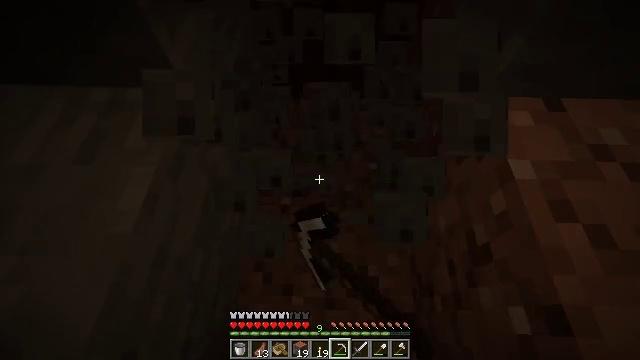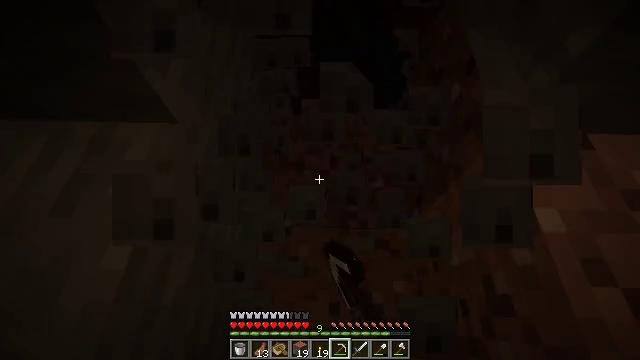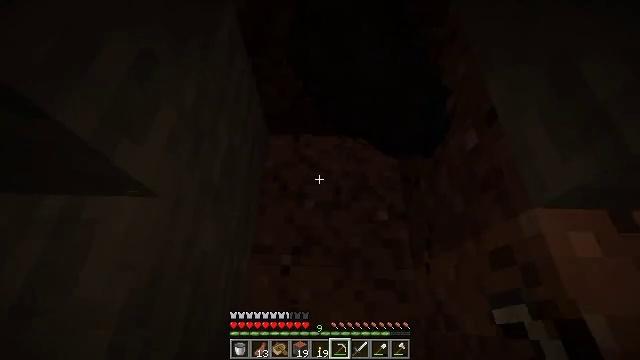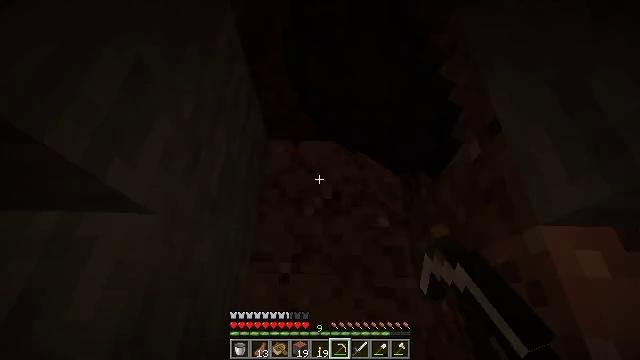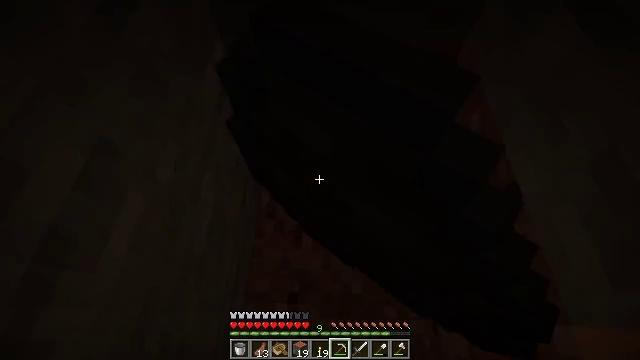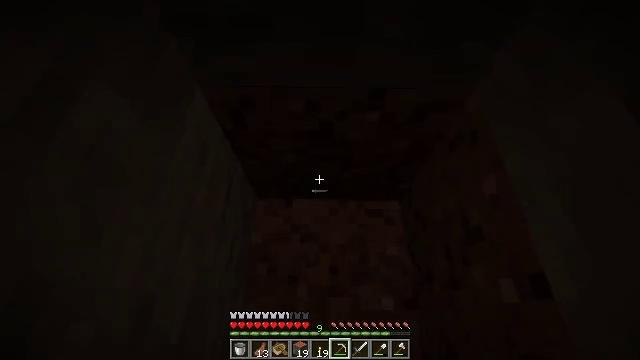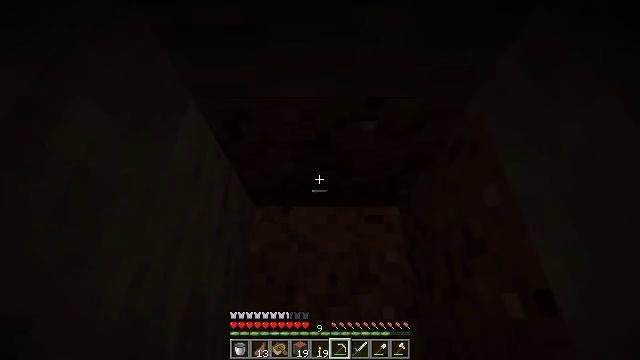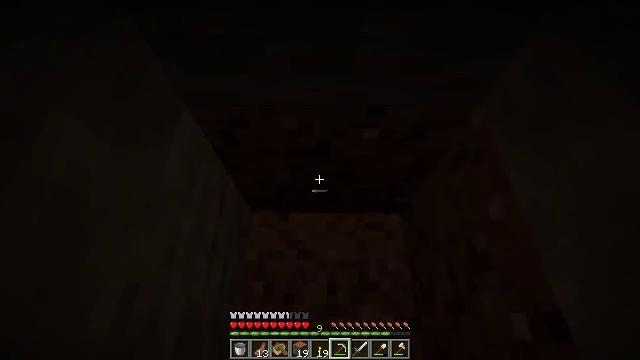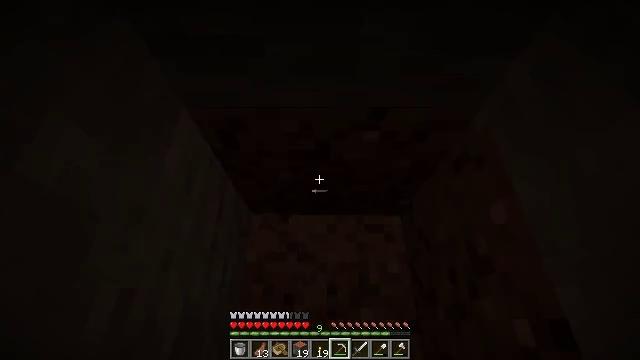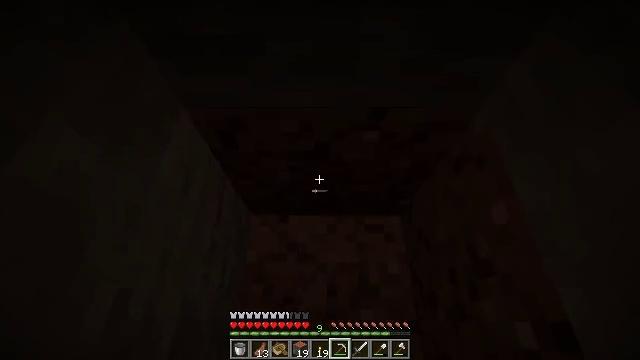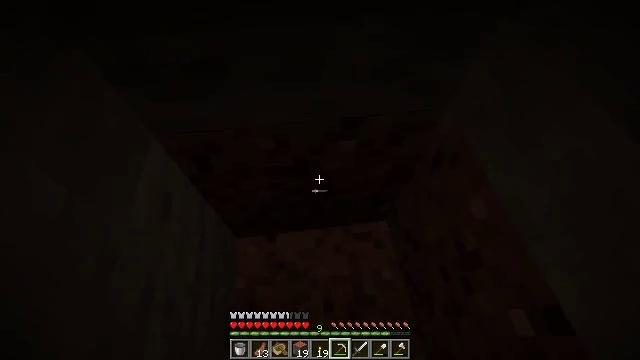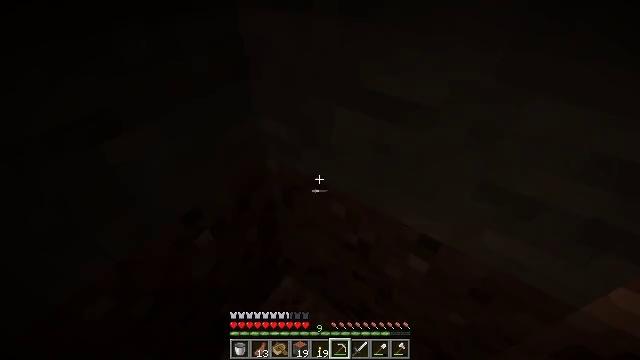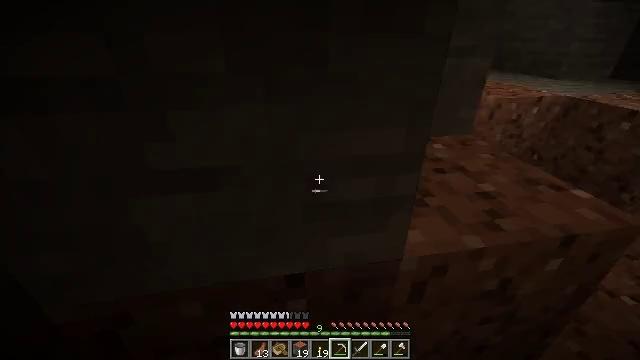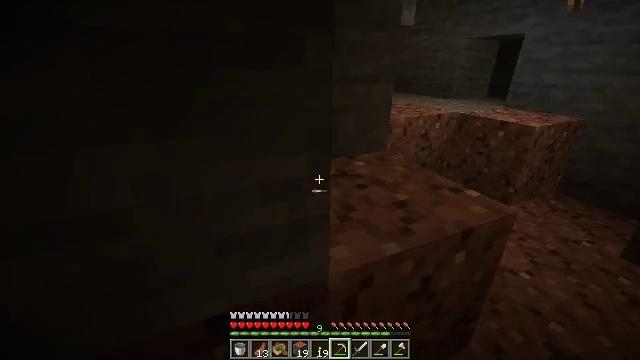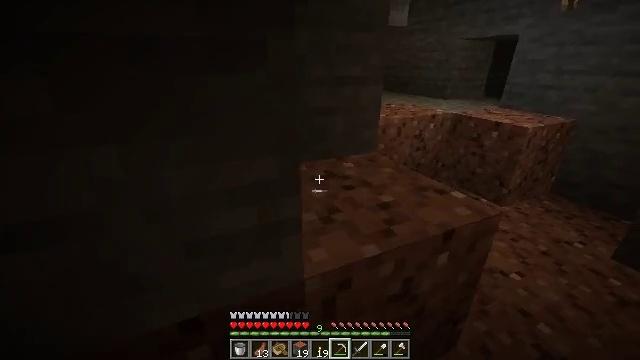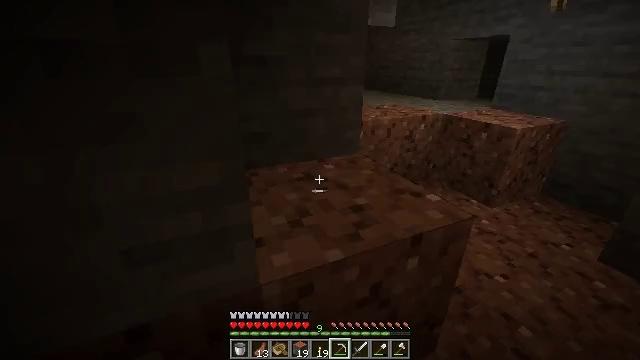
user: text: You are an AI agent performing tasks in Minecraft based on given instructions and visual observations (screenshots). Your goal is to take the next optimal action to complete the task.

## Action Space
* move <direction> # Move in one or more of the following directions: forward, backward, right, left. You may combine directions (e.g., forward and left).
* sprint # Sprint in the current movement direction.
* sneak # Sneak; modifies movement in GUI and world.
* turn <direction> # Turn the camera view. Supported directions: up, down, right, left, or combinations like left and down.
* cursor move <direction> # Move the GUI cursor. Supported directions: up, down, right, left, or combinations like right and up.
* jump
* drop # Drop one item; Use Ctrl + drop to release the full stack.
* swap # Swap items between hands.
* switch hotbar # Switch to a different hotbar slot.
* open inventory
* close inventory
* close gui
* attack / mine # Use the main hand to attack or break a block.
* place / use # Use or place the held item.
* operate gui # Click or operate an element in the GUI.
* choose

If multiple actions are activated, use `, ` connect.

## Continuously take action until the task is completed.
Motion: motion action
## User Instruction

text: Gather sugar cane for crafting.
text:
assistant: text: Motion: move forward, attack / mine
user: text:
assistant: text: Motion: move forward, attack / mine
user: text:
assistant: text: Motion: move forward, attack / mine
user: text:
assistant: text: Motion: move forward, attack / mine
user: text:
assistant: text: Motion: no_op
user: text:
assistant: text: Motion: no_op
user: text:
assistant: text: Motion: no_op
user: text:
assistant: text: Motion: no_op
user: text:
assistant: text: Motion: no_op
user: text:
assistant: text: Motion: turn right and up
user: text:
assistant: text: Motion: turn right and up
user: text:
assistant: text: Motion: turn right and up
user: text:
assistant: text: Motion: move right, turn right and up
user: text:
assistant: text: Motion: move right
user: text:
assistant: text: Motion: move forward and move right
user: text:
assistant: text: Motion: move forward and move right
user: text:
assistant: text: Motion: move forward and move right
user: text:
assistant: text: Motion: move forward and move right, turn right and up
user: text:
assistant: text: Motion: move forward, turn right and up
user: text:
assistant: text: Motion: move forward
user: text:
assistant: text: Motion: move forward, turn right
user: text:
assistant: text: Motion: move forward
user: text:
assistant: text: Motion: move forward
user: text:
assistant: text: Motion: move forward
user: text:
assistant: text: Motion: move forward, turn left
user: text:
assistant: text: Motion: move forward
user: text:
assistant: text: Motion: move forward
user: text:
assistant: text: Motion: move forward, sprint
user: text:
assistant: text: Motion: move forward, sprint, turn left
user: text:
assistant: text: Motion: move forward, sprint, turn left